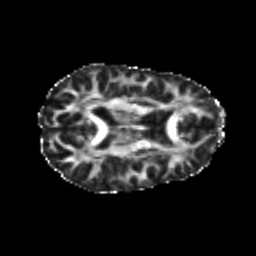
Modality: FA
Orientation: axial
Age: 24
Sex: female
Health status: healthy
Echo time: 0.074 s